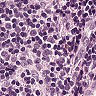
Metastatic tissue present: no